Question: How can I hide the location/address bar of popup window created using JS ? am attaching a image where I marked the place wanted to be hidden.

Is it possible ? I use the below script for this.
'''
var ctr=0;
function openpopup(popurl){
var winName = "New_"+(ctr++);
winpops=window.open(popurl,winName,"height=300,width=500,top=300,left=500,scrollbars=yes,resizable")
}
'''
and used this to call onClick='openpopup(this.href);return false;'
Please help me for the same.
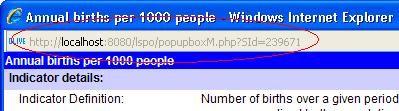
Answer: Forget 'window.open()'. Use <URL> instead.
A js popup window will work.